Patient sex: F
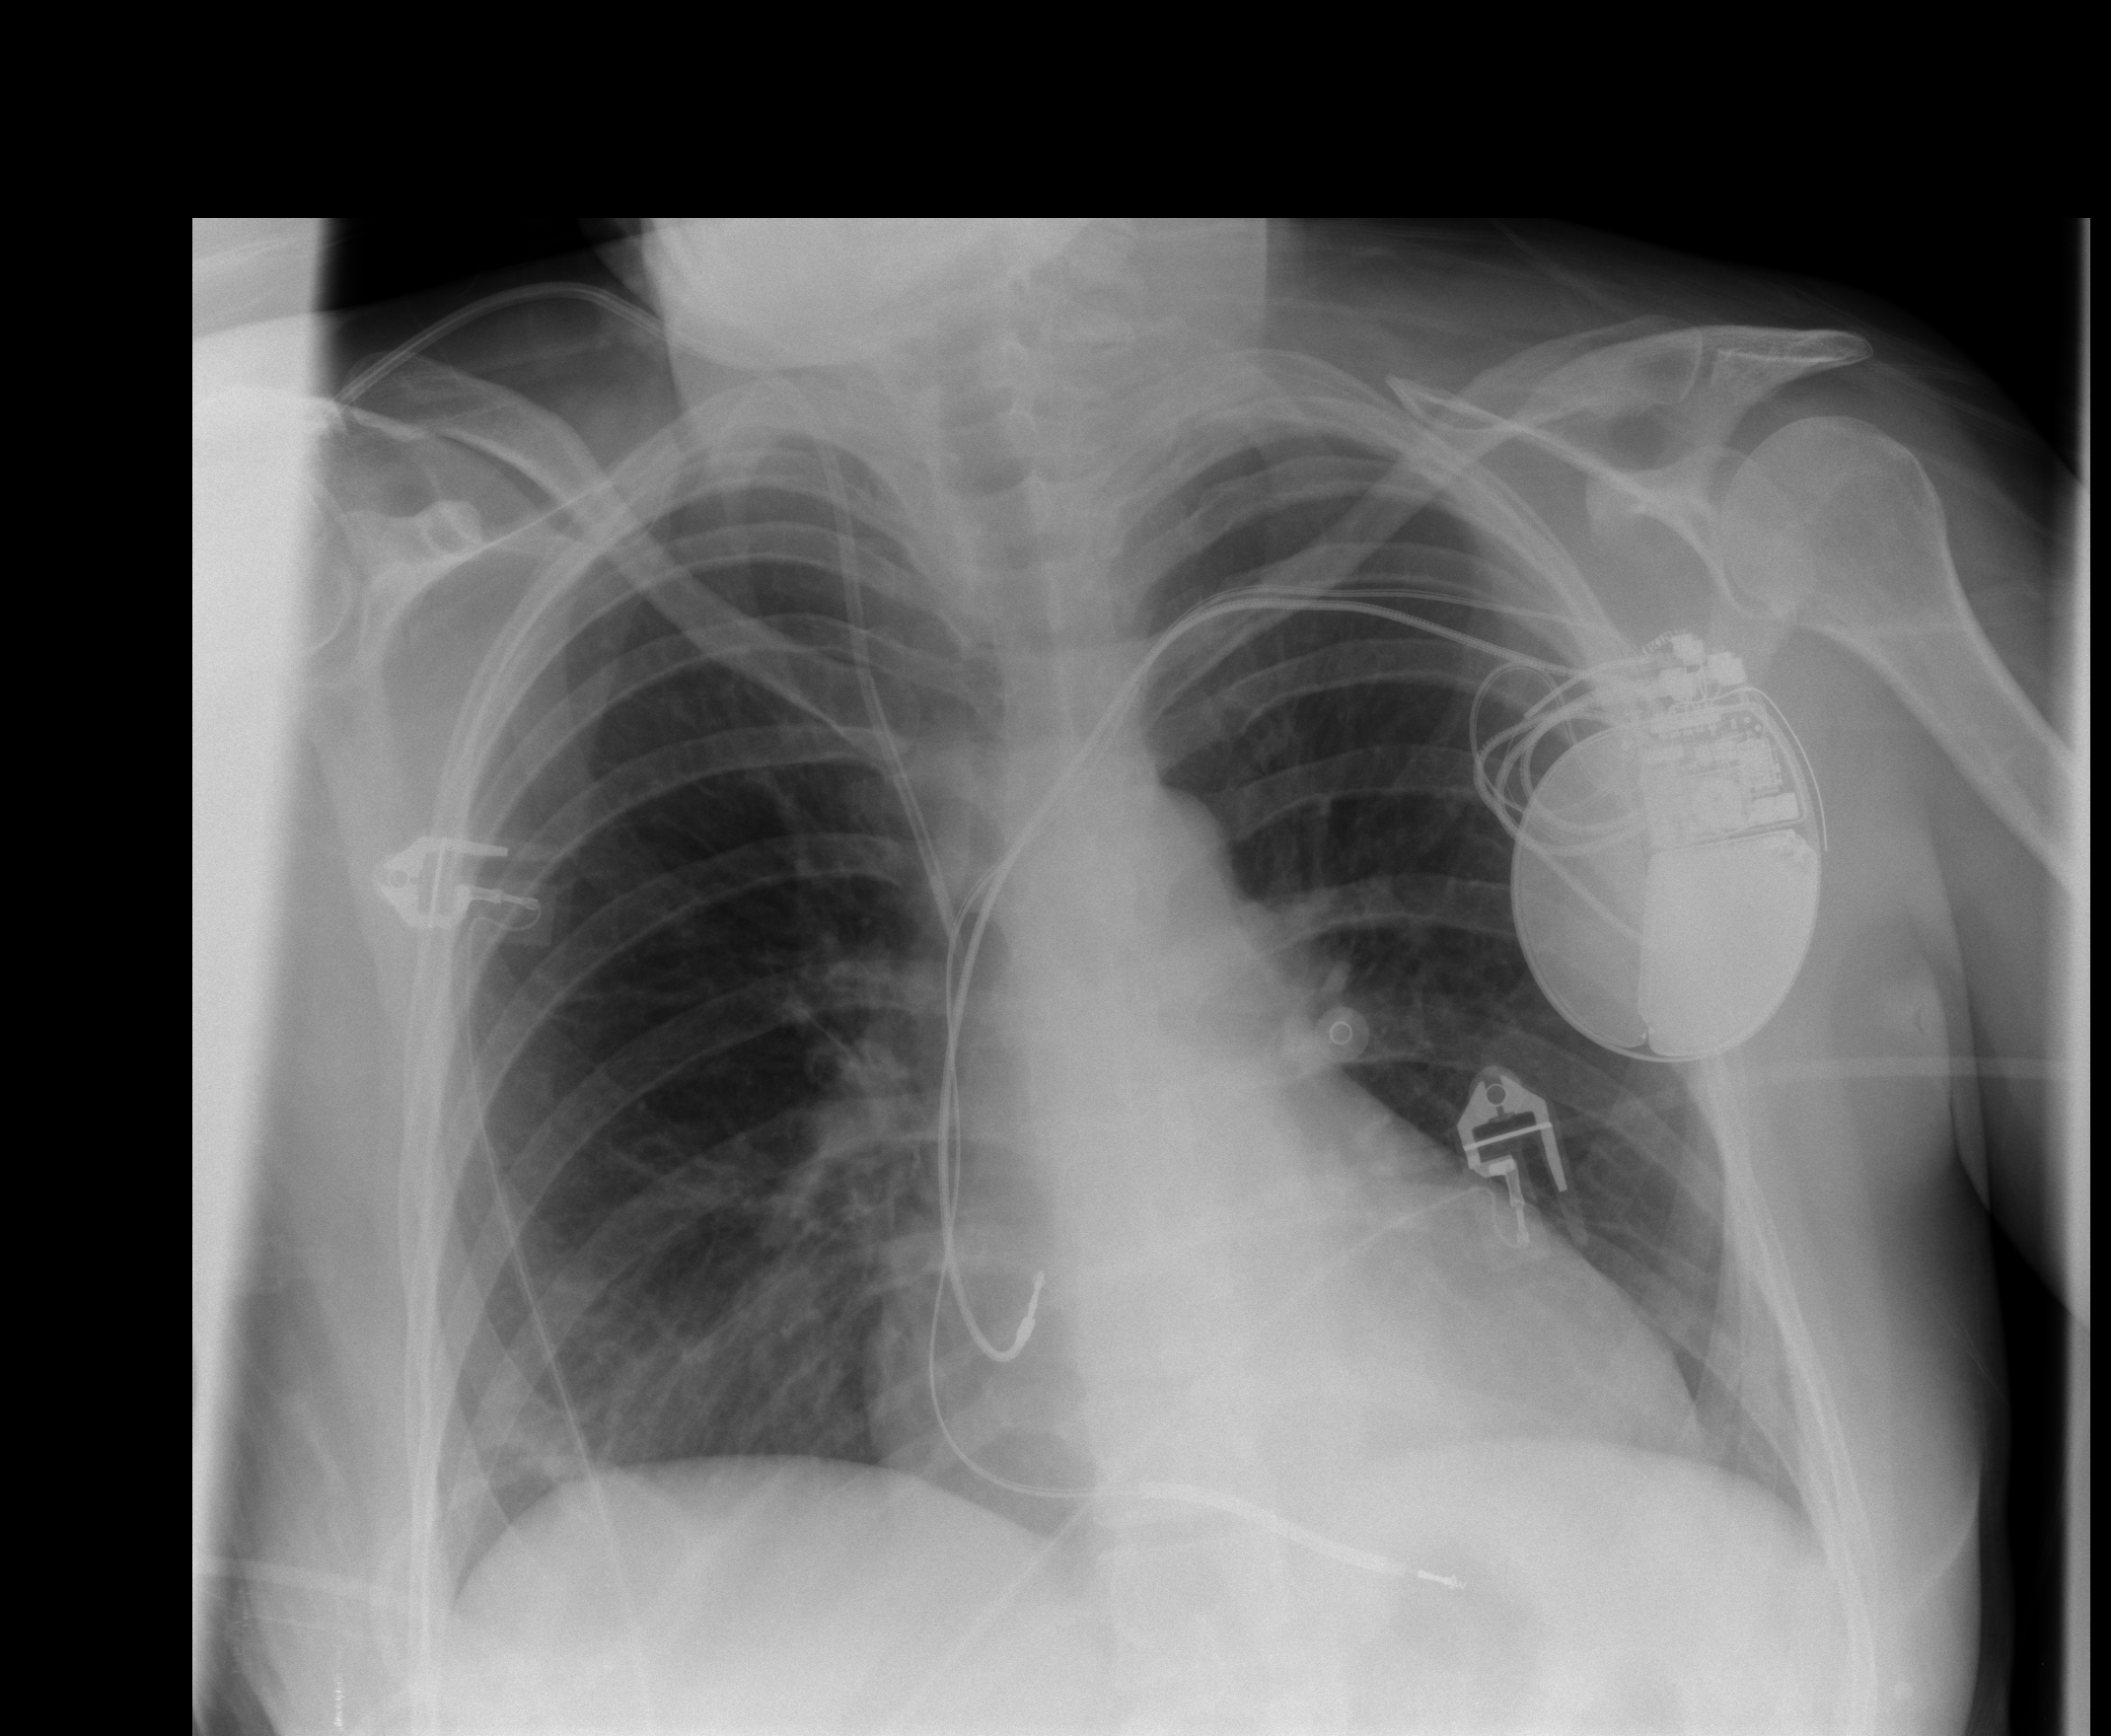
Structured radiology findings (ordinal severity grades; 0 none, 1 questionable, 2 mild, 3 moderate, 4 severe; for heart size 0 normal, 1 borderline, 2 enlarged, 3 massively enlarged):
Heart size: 2
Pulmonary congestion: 2
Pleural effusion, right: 0
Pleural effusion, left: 1
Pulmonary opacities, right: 0
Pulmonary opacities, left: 0
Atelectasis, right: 2
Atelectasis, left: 2